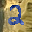
Label: 2